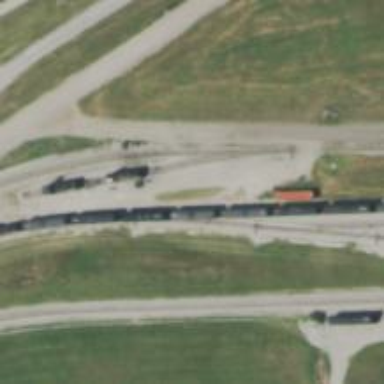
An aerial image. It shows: Railway spur service.